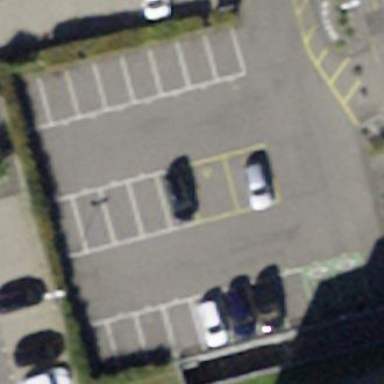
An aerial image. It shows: Parking area with asphalt surface.